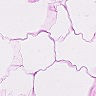
Metastatic tissue present: no